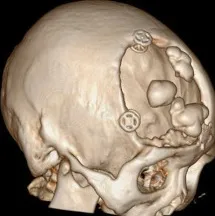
(D, E) 3D-CT skull reconstruction revealed the multiple lesions located within the cranial defects and internal fixations placed at the edge of the skull defect.
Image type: radiology (ct)